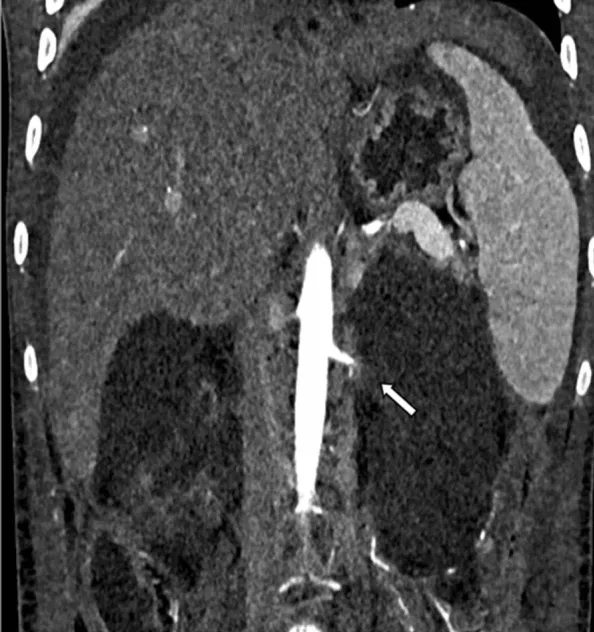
CECT abdomen axial section in arterial phase.
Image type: radiology (ct)